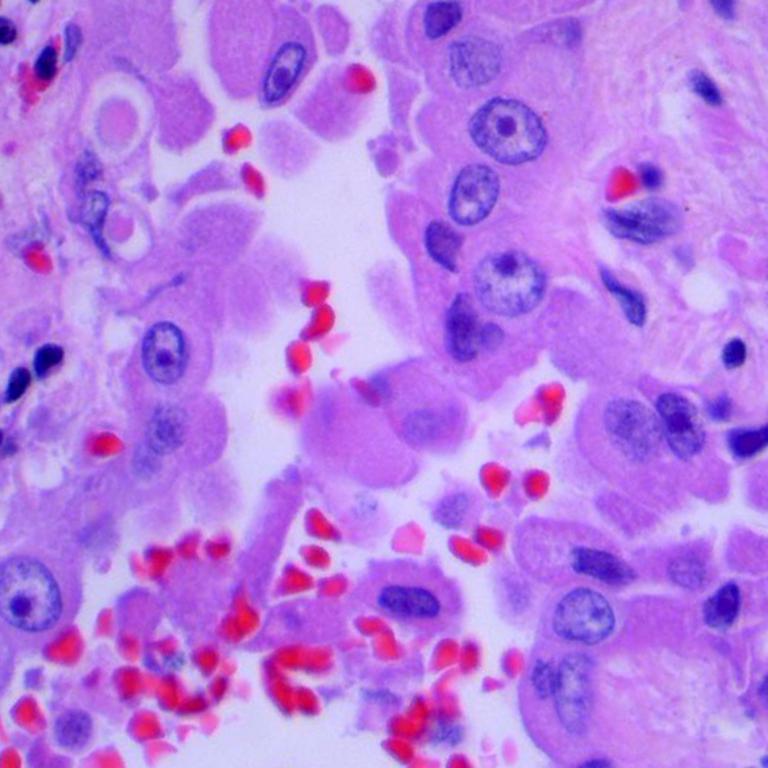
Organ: lung
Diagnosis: adenocarcinomas